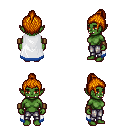
a pixel art fantasy rpg character, female body template, orc, green skin, white trimmed cape, metal pants, dark blonde short topknot hairstyle, leather bracers, four views (front, back, left, right), 2x2 character sprite sheet, small pixel art, hard edges, no anti-aliasing